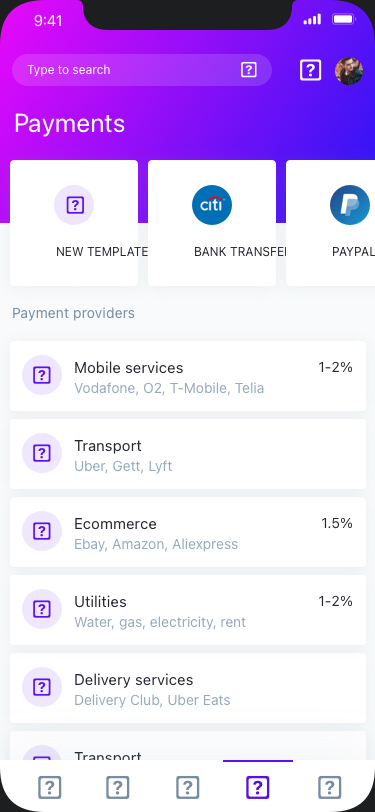
Text in this UI design:
Payment providers

Payment providers